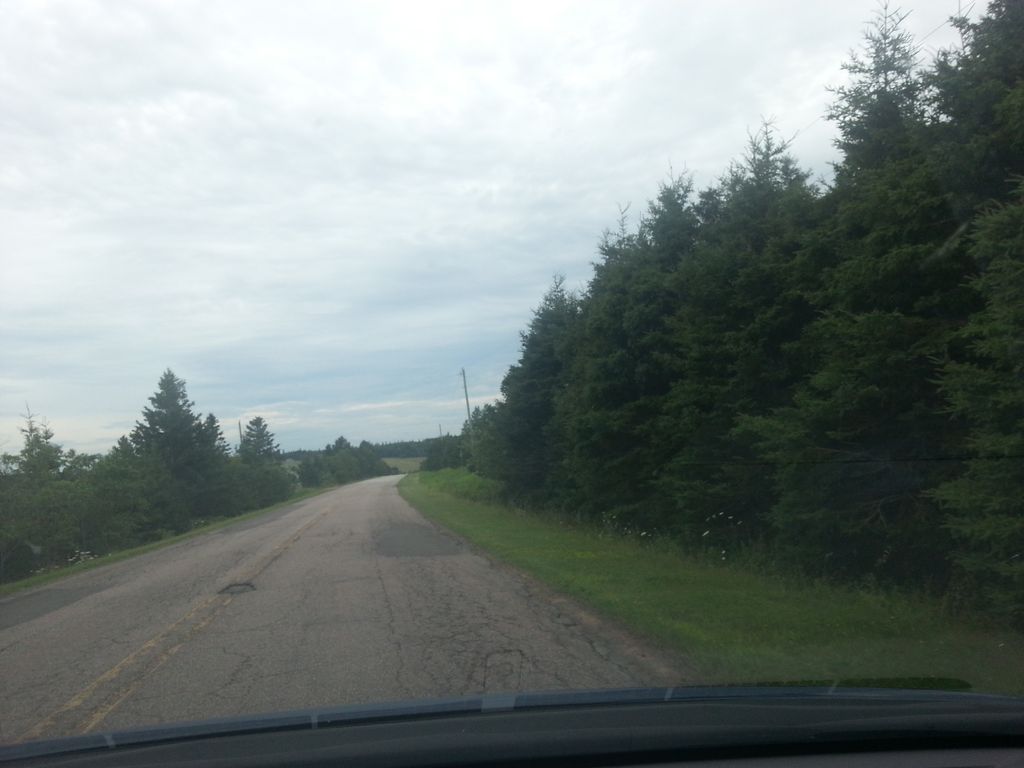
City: charlottetown